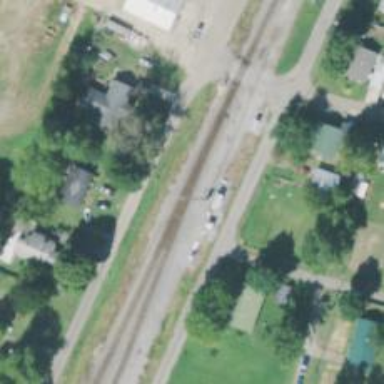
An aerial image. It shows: Railway siding for service.